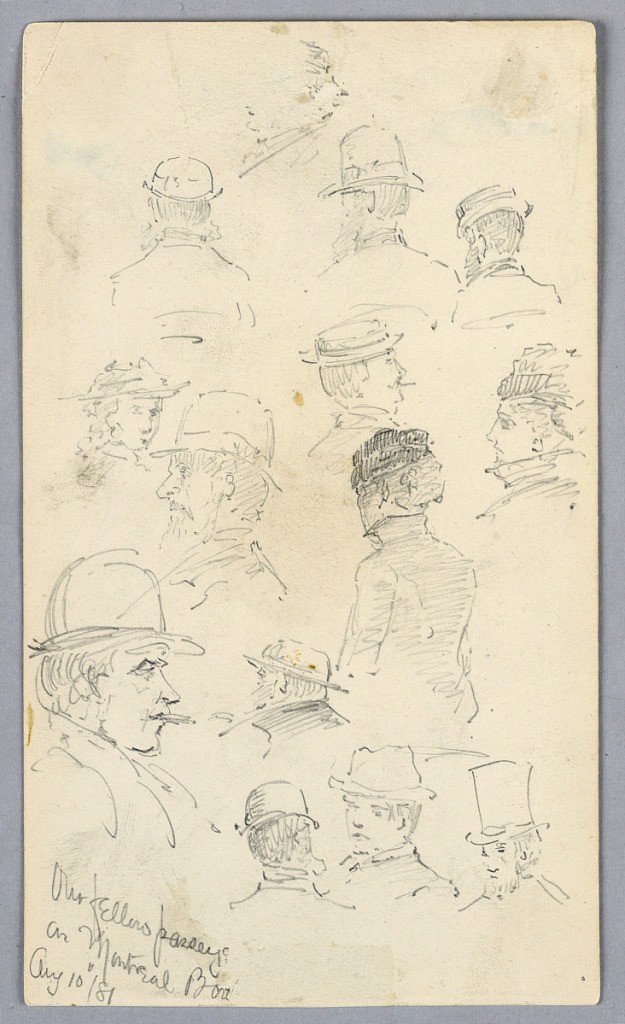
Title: Sketches of People on Montreal Boat
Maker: Arnold William Brunner, American, 1857–1925
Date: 1881
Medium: Graphite on paper
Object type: Drawing
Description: Portrait sketches of mostly men wearing hats, sketches of woman wearing hats as well. Seen from various angles, from the back and profiles.